Question: I want to delete a record by passing dynamic value generated in while loop to ajax.
I want to pass $ef value in jquery.
(i.e)Delete sample hrms trail.doc file in onclick event of delete image.
now onclick event of image tag doesn't show any action
'''
while($fet=mysql_fetch_assoc($sql1))
{
$file=$fet['f_name'];
$ef=$fet['ef_id'];
$next1 = basename($file);
echo "<h3><a class=doc href='".$file."' title='".$file."' download><p style='margin-left:1cm;'>".$next1."</a>";
echo '<img src="image/delete1.png" id=".$ef."width="10" height="10" title="Remove" onclick="javascript:myFunction();">';
}
'''
My jquery ajax code
'''
<script>
function myFunction()
{
var rmvfile=$("doc").val();
$.ajax({
type:'post',
url:'hrms/delete_emp_file.php',
data:{rmvfile: rmvfile},
success:function(msg){
if (msg.length> 0) {
alert(msg);
} }
});
}
'''

php code in delete_emp_file.php
'''
$s=$_POST['rmvfile'];
include "config.php";
$echeck="delete from employee_file where ef_id='".$_POST['rmvfile']."'";
$echk=mysql_query($echeck);
$ecount=mysql_num_rows($echk);
if($ecount>='1')
{
echo "file deleted";
}
'''
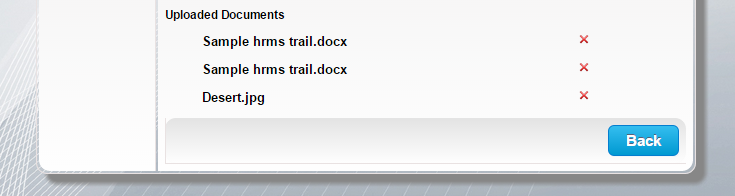
Answer: I solved this by following code
'''
while($fet=mysql_fetch_assoc($sql1))
{
$next=$fet['f_name'];
$next1 = basename($next);
$ef=$fet['f_id'];
echo '<h4><a class="astext" href="'.$next.'" title="'.$next.'" target="_blank" download><p style="margin-left:1cm;">'.$next1.'</a>';
echo '<img src="image/delete1.png" alt="delete" style="width:10px;height:10px" title="Remove" onclick="myFunction('.$fet['f_id'].');">';
}
function myFunction(fid)
{
var rmvfile=fid;
if (confirm("Are you sure you want to Delete the file?") == true) {
if(fid!='')
{
$.ajax({
type:'post',
url:'delete_adm_file.php',
data:{rmvfile: rmvfile},
success:function(msg){
location.reload();
}
});
} } }
'''